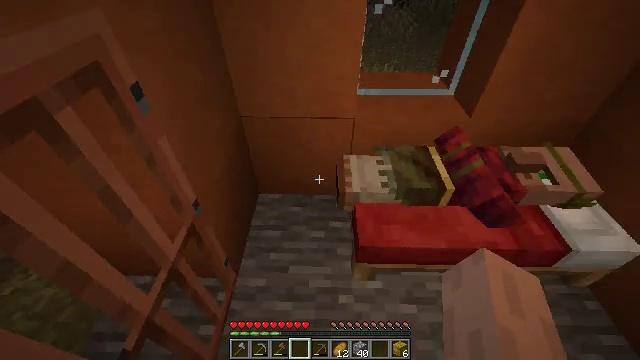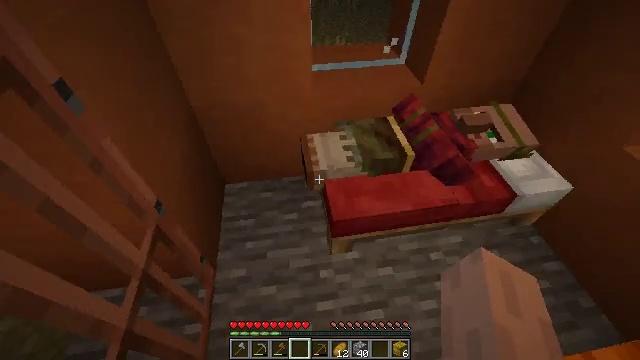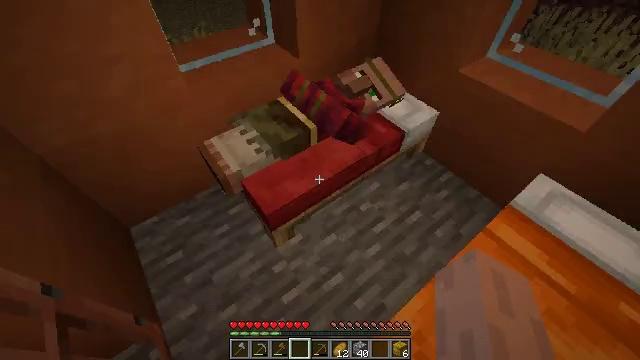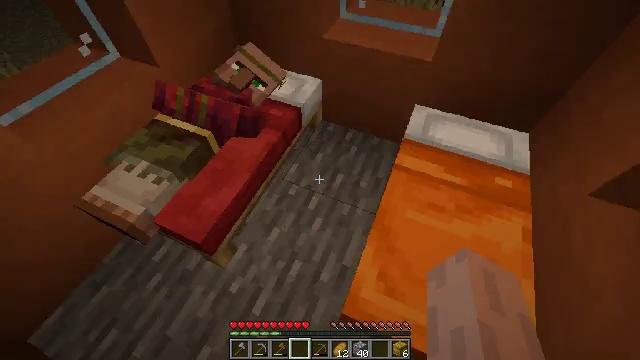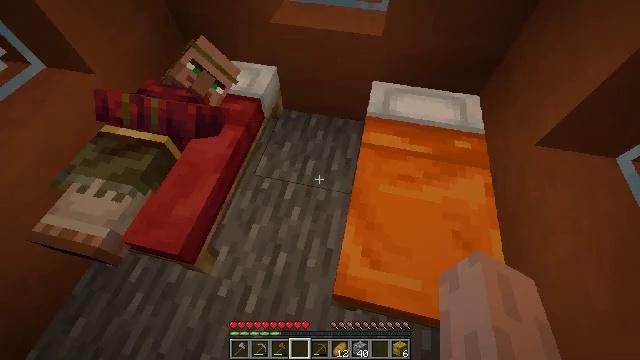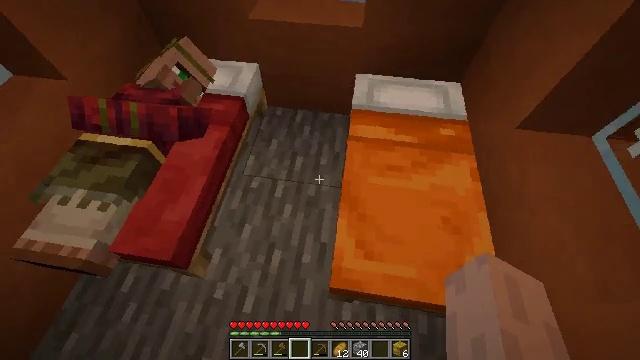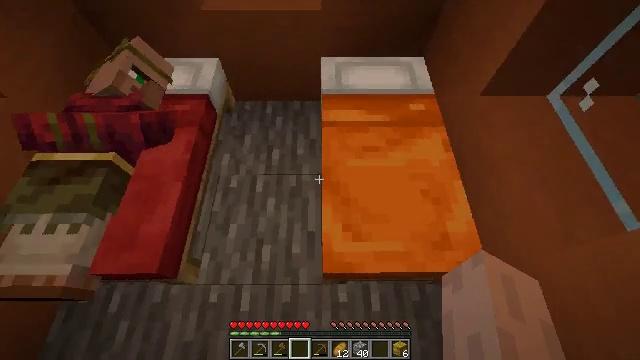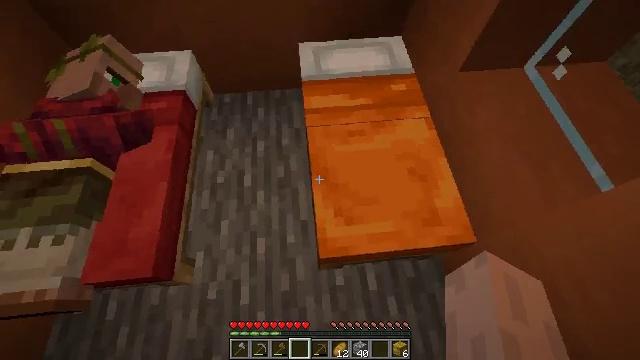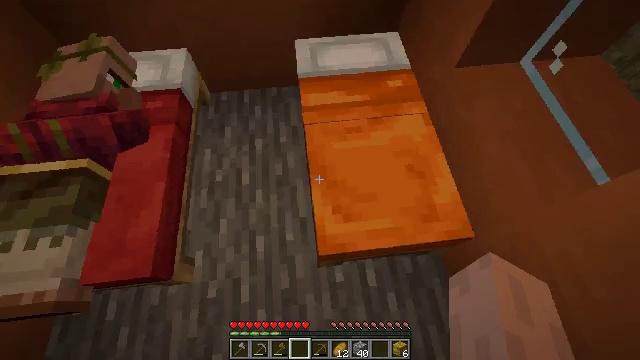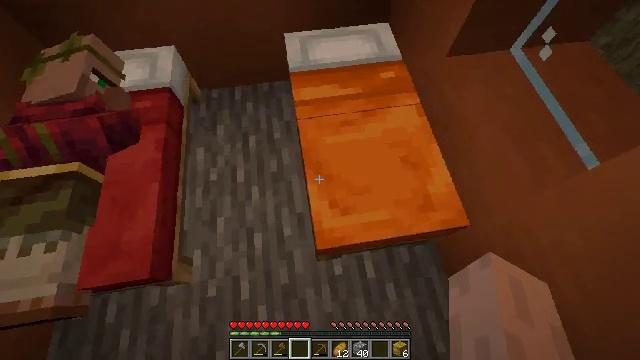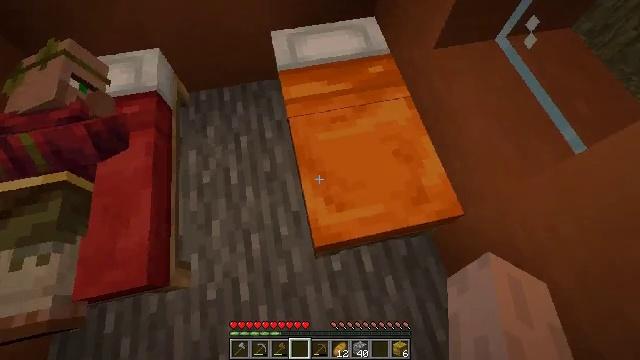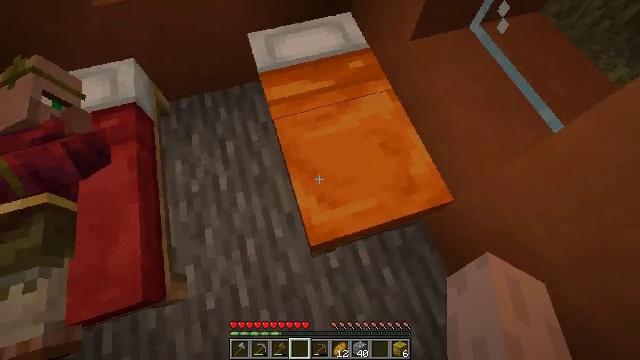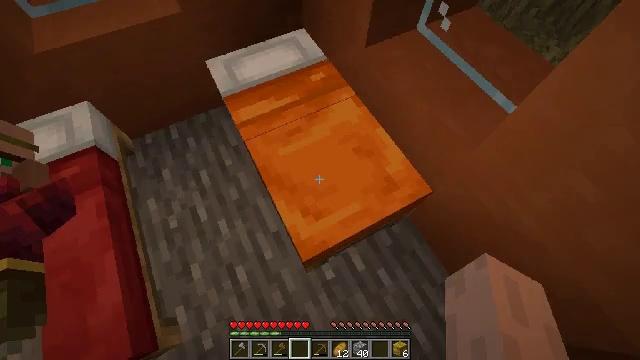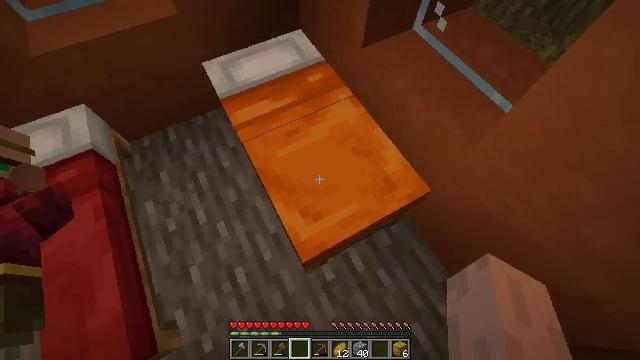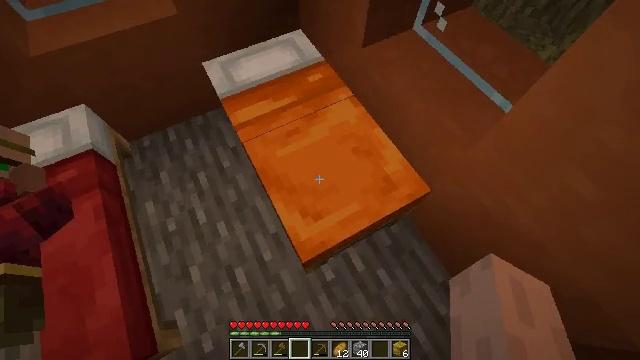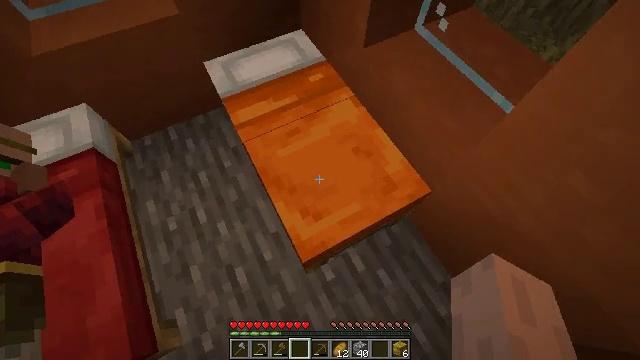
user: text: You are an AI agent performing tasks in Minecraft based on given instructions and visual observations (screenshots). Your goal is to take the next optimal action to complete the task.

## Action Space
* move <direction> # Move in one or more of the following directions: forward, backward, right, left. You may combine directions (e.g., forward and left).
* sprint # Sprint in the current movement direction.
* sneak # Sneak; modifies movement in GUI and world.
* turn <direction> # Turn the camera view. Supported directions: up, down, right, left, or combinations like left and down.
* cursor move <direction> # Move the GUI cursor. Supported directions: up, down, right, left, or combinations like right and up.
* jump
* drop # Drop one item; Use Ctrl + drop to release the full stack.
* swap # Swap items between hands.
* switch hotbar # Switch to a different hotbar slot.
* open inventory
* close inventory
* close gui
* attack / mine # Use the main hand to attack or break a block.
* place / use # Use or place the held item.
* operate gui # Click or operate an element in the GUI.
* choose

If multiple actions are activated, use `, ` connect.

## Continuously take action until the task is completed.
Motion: motion action
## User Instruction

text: Mine the orange bed.
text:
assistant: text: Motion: turn right and down
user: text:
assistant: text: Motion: turn right and down
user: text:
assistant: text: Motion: turn right and down
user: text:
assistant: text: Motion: turn right and down
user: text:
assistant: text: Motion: turn right and down
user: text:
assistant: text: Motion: turn right and down
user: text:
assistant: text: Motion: turn right and down
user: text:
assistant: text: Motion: no_op
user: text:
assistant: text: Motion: turn right and down
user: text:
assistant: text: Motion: turn right
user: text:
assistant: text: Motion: turn right
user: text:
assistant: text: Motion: turn right and up
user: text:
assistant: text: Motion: use / place
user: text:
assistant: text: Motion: use / place
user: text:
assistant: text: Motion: no_op
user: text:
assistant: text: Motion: no_op
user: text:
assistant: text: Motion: no_op
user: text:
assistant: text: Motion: no_op
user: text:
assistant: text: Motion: no_op
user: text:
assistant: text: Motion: open gui
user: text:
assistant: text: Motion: no_op
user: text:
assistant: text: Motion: no_op
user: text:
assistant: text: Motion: no_op
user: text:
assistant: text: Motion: no_op
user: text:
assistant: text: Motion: no_op
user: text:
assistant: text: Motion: no_op
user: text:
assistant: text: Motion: no_op
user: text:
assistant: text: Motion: no_op
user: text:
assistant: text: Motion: no_op
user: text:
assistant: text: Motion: no_op